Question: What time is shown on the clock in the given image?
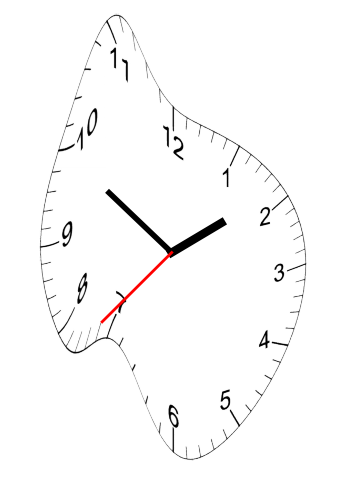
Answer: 01:49:37